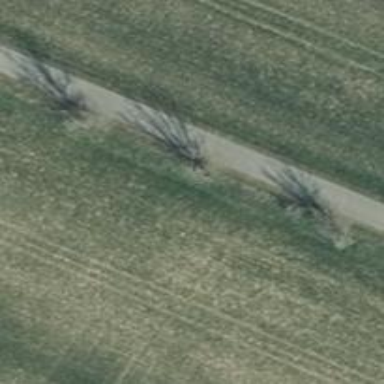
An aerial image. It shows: Tree-lined avenue.